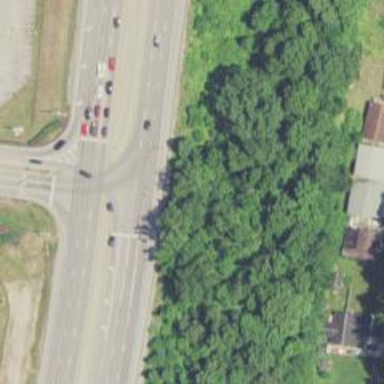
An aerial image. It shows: This image shows trunk highway that functions as expressway.